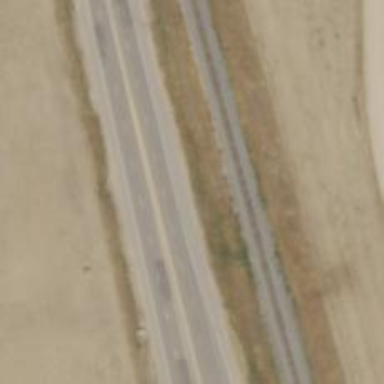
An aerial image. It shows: Smoothly paved trunk highway with grade 1 track type.